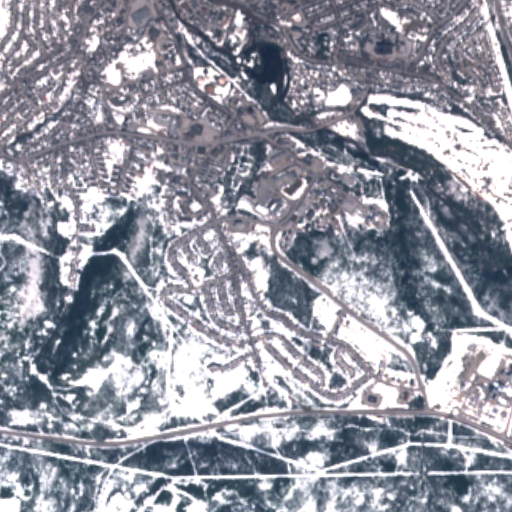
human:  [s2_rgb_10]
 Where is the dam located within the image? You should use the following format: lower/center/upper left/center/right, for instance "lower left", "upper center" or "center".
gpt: The dam is located in the upper center of the image.
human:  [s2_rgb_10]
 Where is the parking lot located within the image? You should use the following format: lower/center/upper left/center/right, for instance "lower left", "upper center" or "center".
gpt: The parking lot is located in the upper of the image.
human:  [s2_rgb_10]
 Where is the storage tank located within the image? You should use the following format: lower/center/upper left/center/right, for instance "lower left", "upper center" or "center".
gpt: The storage tank is located in the upper center of the image.
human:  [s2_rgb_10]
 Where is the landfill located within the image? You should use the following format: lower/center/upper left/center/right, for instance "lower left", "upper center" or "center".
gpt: There is no landfill in the image.